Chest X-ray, PA view. Patient: 62 years old, sex F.
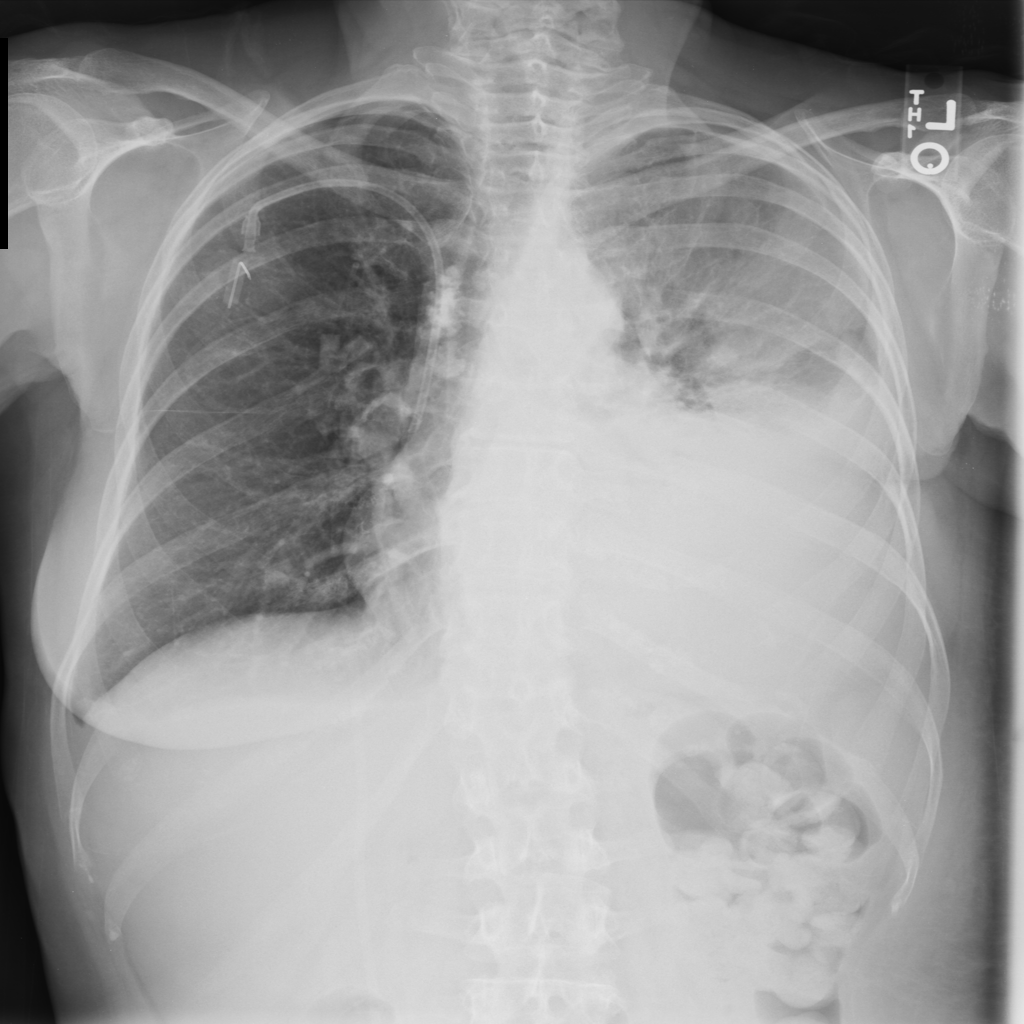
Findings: Effusion, Nodule